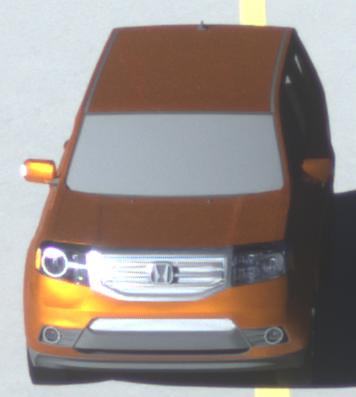
Make: Honda
Model: Pilot
Detailed model: Gen. 2 Facelift
Model produced from: 2012
Model produced until: 2015
Doors: 5
Color: orange
Road condition: dry road
Daytime: morning or afternoon
Contrast: high contrast